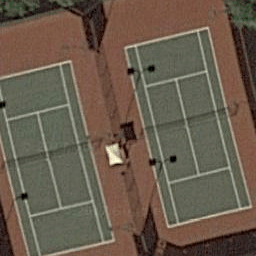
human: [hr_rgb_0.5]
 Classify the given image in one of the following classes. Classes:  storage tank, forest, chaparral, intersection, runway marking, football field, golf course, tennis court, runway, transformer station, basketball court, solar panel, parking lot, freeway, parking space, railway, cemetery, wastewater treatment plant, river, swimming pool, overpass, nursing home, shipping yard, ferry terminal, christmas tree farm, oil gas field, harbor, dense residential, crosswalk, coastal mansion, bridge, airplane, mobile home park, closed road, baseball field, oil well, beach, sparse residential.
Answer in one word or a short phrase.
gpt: tennis court